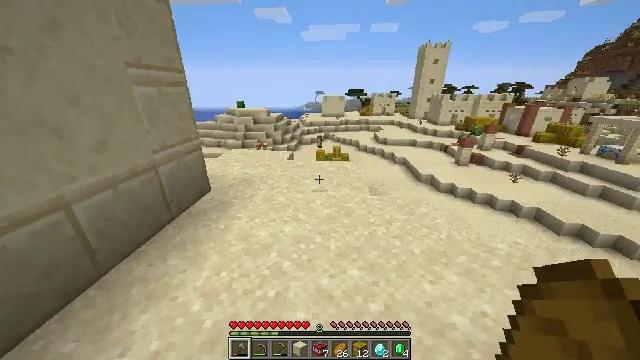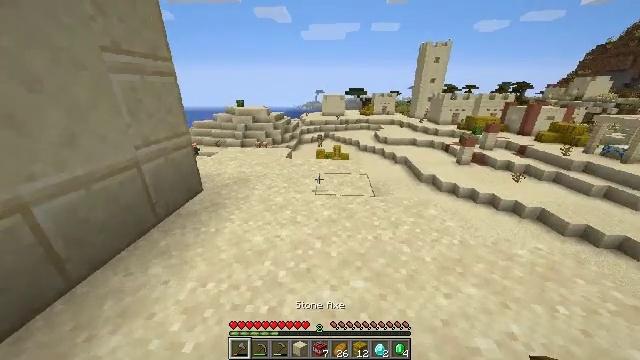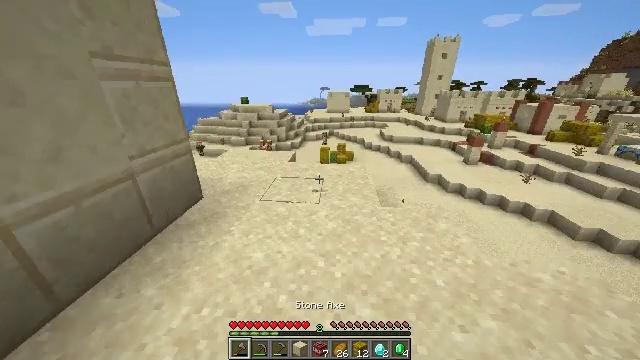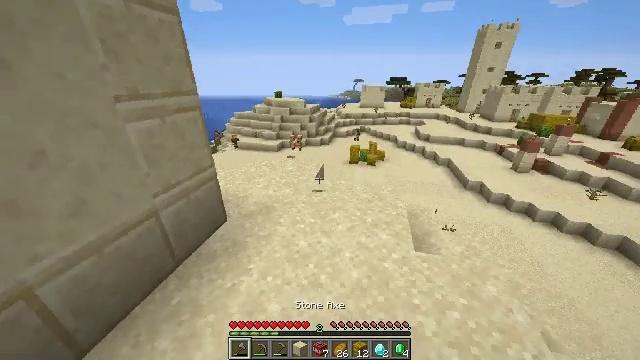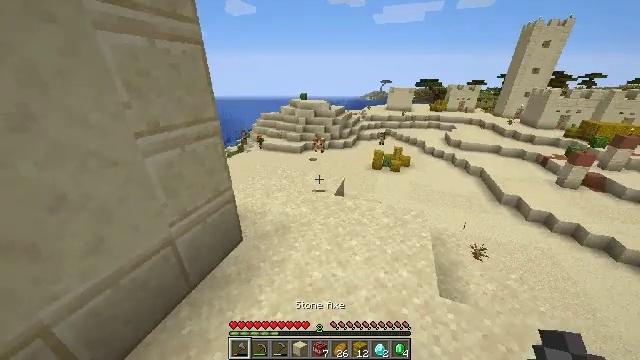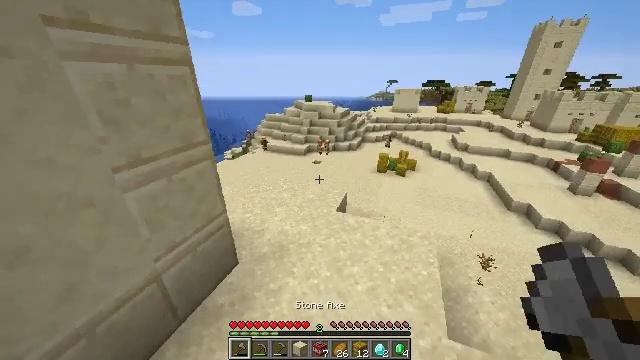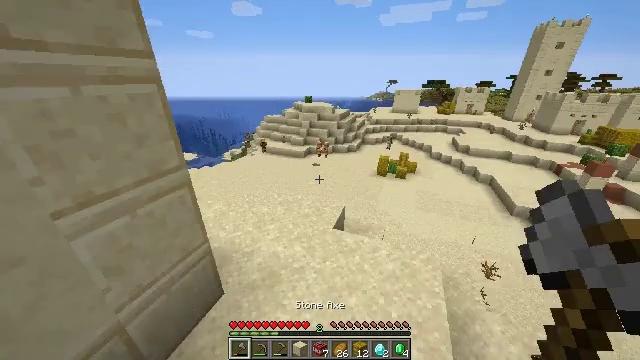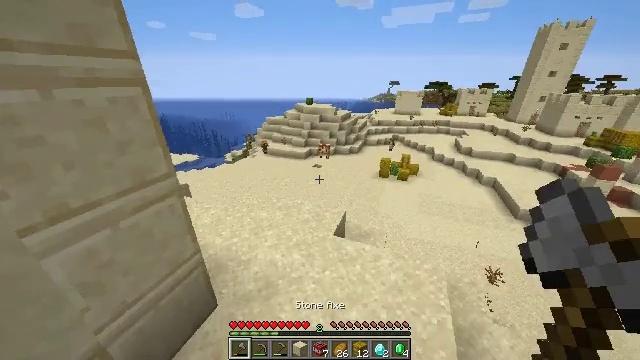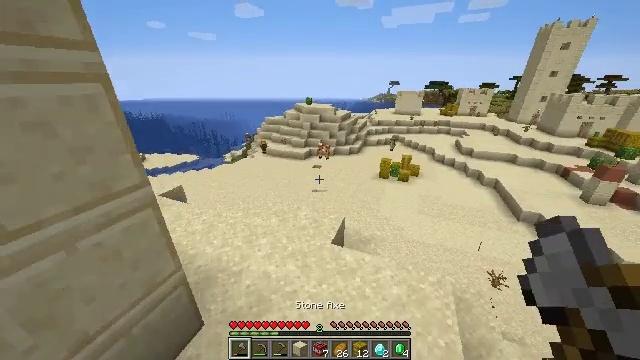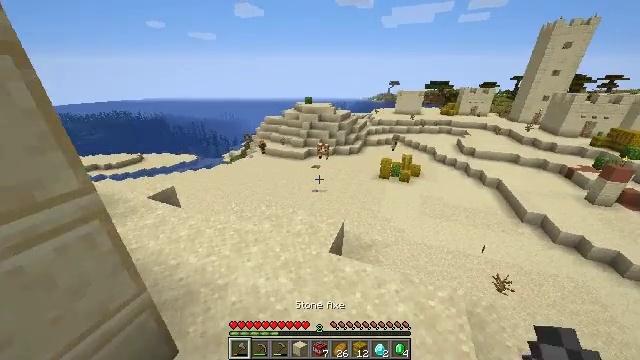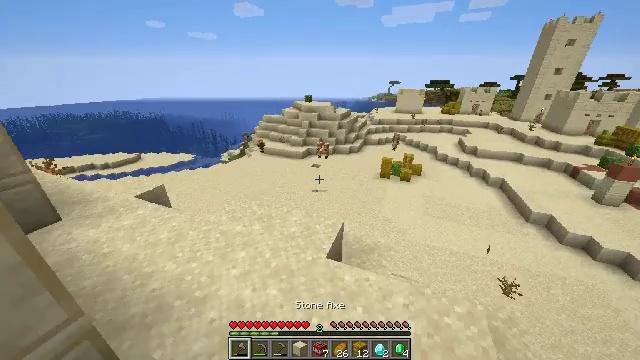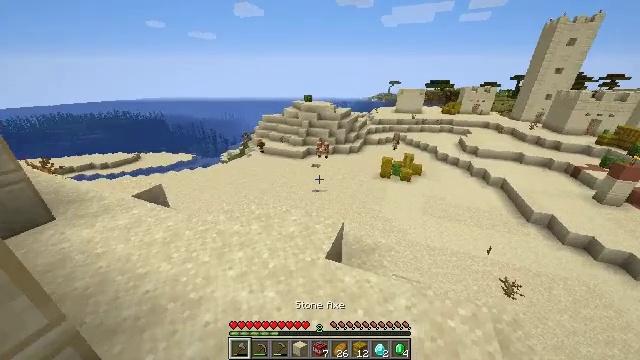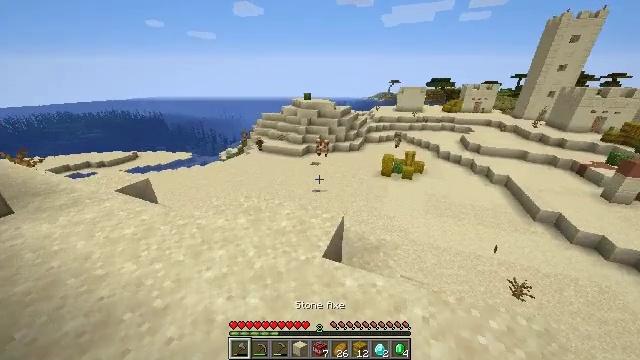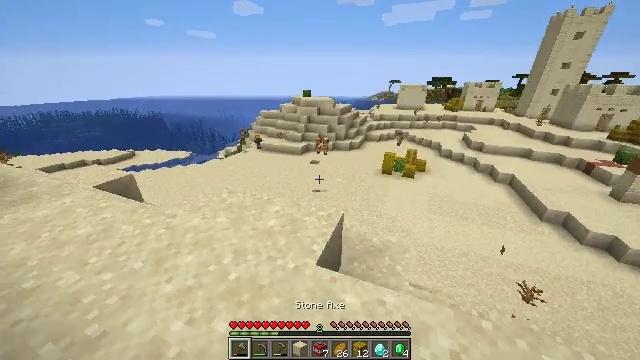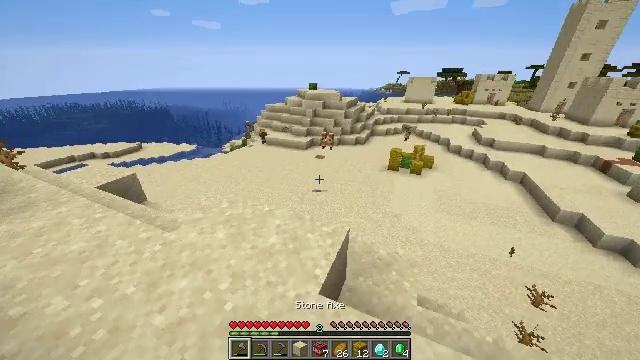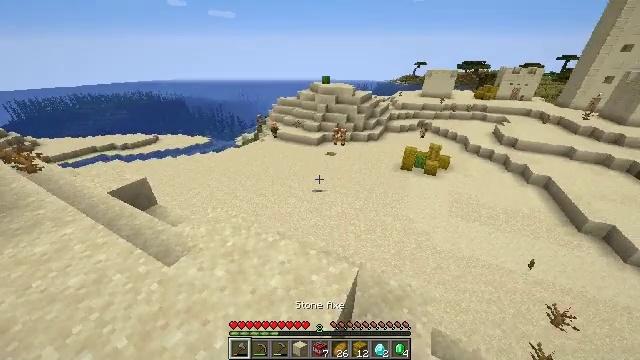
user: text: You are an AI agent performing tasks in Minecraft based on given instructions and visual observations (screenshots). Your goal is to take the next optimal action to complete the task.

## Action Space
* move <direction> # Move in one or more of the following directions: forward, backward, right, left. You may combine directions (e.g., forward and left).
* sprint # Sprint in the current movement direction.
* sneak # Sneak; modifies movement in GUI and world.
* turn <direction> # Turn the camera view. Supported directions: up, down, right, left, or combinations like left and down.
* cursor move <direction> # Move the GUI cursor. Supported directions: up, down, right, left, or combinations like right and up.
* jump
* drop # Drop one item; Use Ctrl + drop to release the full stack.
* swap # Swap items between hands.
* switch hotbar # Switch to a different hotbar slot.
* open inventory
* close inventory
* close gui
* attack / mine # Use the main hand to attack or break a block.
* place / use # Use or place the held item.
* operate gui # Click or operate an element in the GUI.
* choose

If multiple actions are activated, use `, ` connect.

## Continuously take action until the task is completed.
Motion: motion action
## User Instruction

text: Gather hay blocks from the farm.
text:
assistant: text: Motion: move forward, jump, switch to hotbar 1
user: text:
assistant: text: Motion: move forward, turn left, jump, switch to hotbar 1
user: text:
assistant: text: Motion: move forward, turn left and down, jump
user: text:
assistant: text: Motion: move forward, turn left, jump
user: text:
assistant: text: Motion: move forward, turn left, jump
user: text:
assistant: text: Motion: move forward, jump
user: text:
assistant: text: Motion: move forward, jump
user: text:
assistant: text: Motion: move forward, jump
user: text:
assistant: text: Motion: move forward, jump
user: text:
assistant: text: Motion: move forward, sprint, jump
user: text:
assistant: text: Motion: move forward, sprint, jump
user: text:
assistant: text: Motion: move forward, sprint, jump
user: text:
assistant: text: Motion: move forward, sprint, jump
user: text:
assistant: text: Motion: move forward, sprint, turn left and down, jump
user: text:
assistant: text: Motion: move forward, sprint, turn left and down, jump
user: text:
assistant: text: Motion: move forward, sprint, turn left and down, jump
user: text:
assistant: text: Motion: move forward, sprint, turn left, jump
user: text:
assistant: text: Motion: move forward, sprint, jump
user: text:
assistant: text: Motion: move forward, sprint, jump
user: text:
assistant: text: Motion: move forward, sprint, jump
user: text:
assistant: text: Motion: move forward, sprint, jump
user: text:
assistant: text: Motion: move forward, sprint, jump
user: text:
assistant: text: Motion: move forward, sprint, jump
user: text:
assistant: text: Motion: move forward, sprint, jump
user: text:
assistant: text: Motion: move forward, sprint, jump
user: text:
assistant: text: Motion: move forward, sprint, jump
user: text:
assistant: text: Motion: move forward, sprint, turn up, jump
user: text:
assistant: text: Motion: move forward, sprint, turn up, jump
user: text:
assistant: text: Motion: move forward, sprint, turn right and up, jump
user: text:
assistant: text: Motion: move forward, sprint, turn right, jump